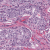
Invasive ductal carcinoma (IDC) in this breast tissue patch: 1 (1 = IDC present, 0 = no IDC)